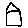
Label: house